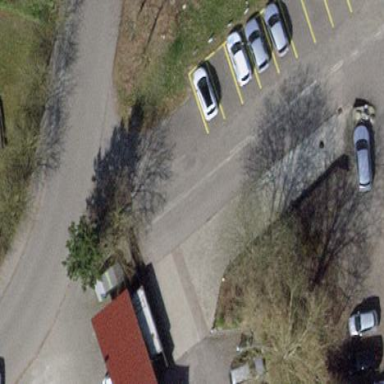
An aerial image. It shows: Parking available on the street side.